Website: apple-inc
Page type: review-order
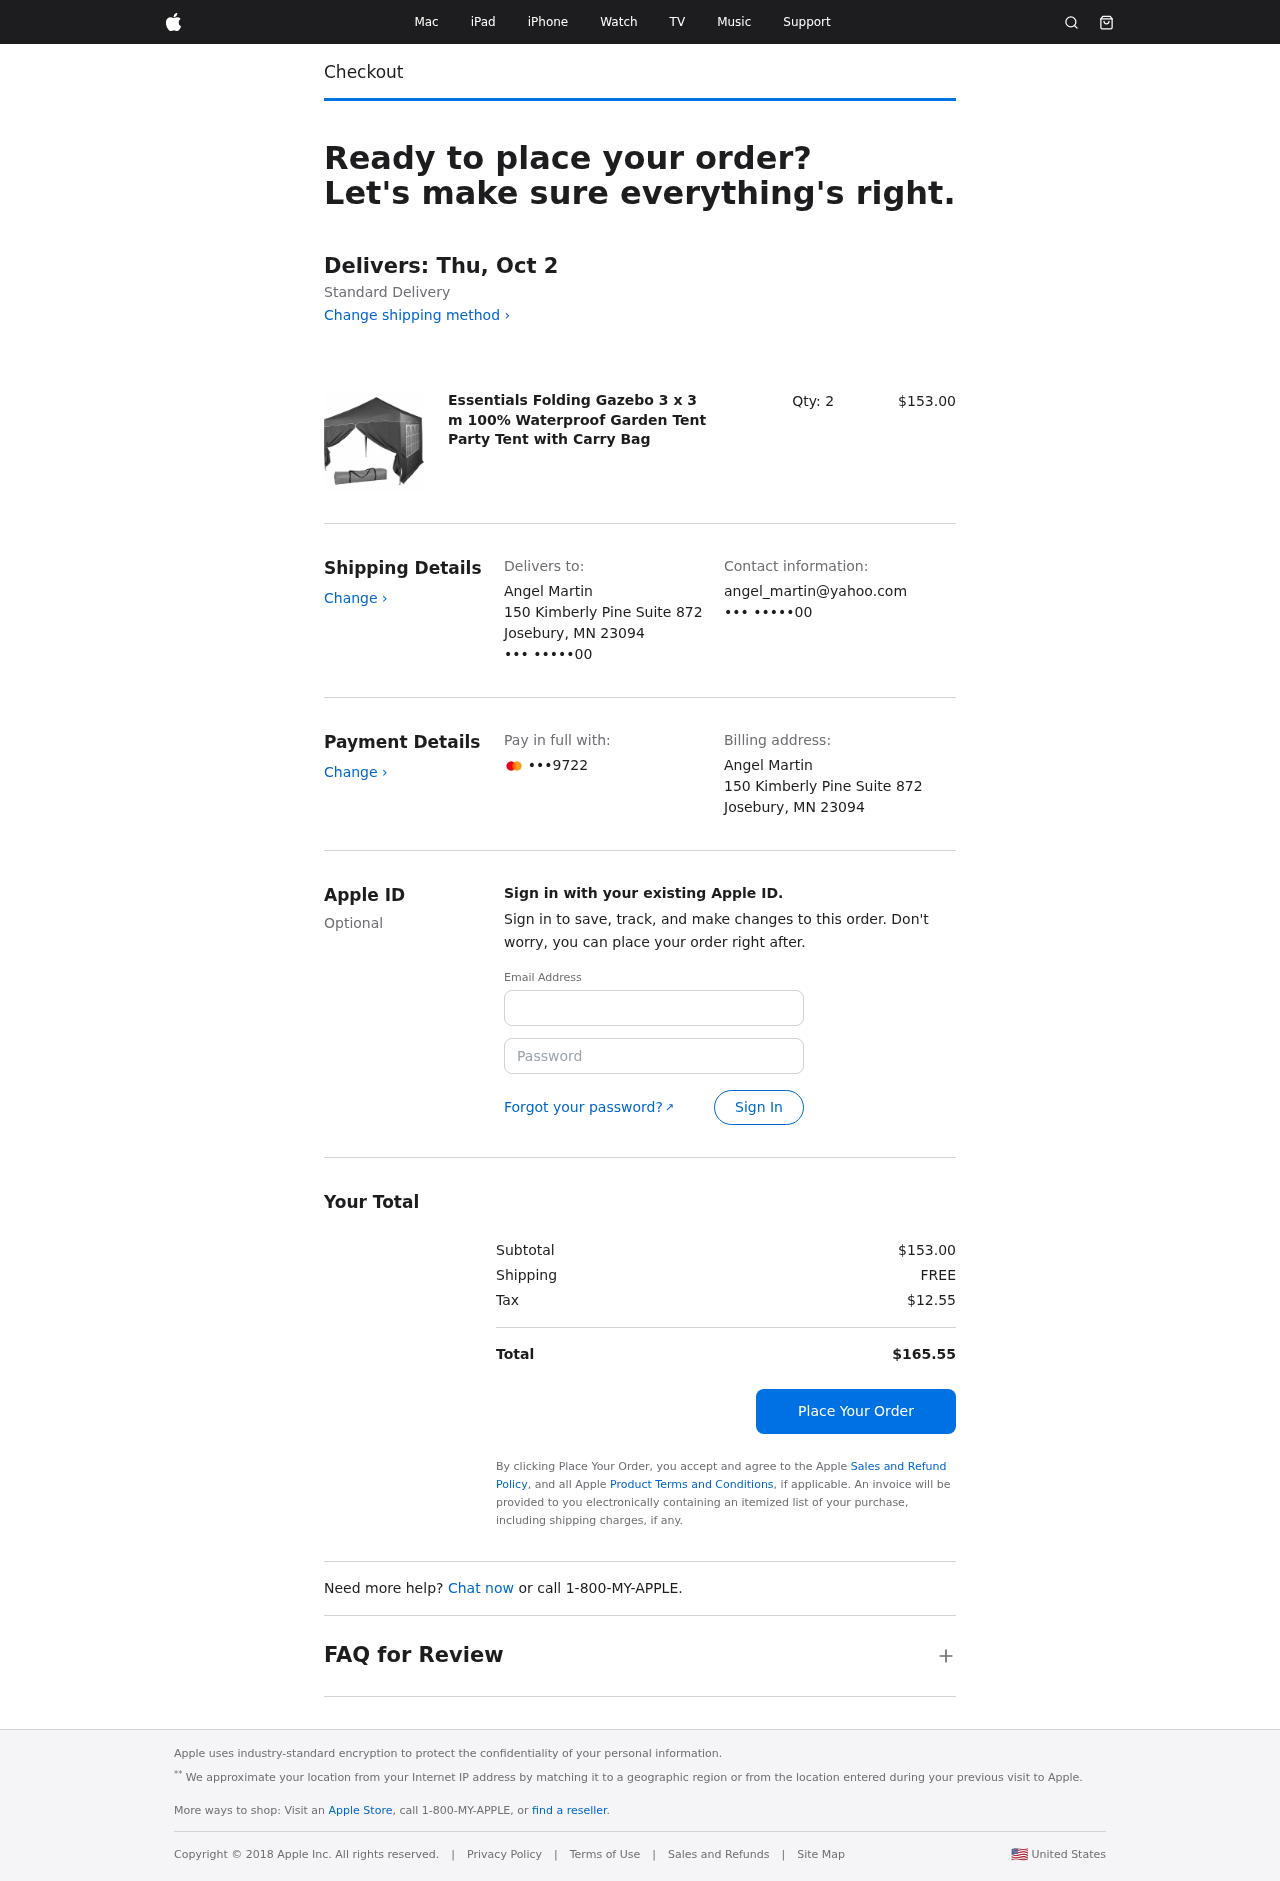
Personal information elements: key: PII_CARD_LAST4
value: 9722
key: PII_CITY_STATE_ZIP
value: Josebury, MN 23094
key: PII_EMAIL3
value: angel_martin@yahoo.com
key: PII_FULLNAME
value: Angel Martin
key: PII_PHONE_SUFFIX
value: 00
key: PII_STREET
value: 150 Kimberly Pine Suite 872
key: PII_EMAIL2
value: angel_martin@yahoo.com
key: PII_PHONE_SUFFIX2
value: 00
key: PII_FULLNAME2
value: Angel Martin
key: PII_CITY
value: Josebury
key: PII_STATE_ABBR
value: MN
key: PII_POSTCODE
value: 23094
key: PII_POSTCODE_FULL
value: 23094
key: PII_CITY_STATE
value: Josebury, MN
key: PII_POSTCODE_NUMERIC
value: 23094
Product elements: key: PRODUCT1_NAME
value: Essentials Folding Gazebo 3 x 3 m 100% Waterproof Garden Tent Party Tent with Carry Bag
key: PRODUCT1_PRICE
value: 153
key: PRODUCT1_QUANTITY
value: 2
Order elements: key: ORDER_DELIVERY_DATE
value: Delivers: Thu, Oct 2
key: ORDER_SUBTOTAL
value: $153.00
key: ORDER_SHIPPING_COST
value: FREE
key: ORDER_TAX
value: $12.55
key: ORDER_TOTAL
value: $165.55